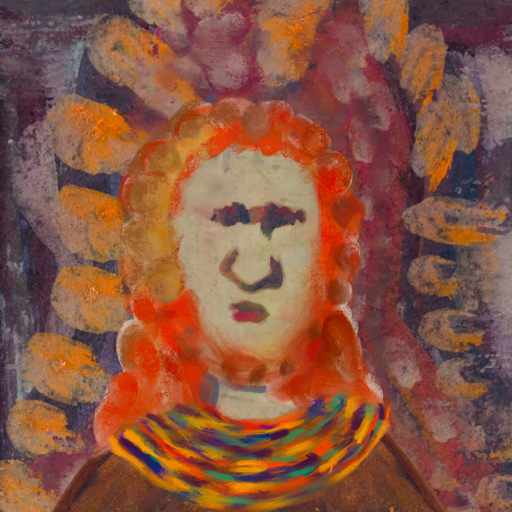
Background: Doll, Head And Neck Front: Hill_Girl, Face Front: In_The_Sun, Bust: Comrade, Hair Front: Rupkatha, Head Accessory: Blank, Second Necklace: An_Impression_2, Necklace: Blank, Baby: Blank